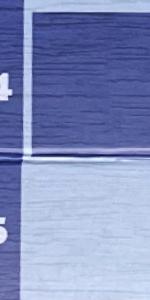
Label: Empty